Question: I have applied linq to sql in my project and it's taking a lot of time so I made a search to make it speedy and i have searched and took a reference from <URL>
And my .cs code is
'''
public static Func<DataClassesDataContext, int, IQueryable<editor_j_inf>>
editordetail1 = CompiledQuery.Compile((DataClassesDataContext db, int a) =>
from p1 in db.editor_j_infs
where p1.ed_journal_id == a
orderby p1.editor_id descending
select p1); //Its my precompile process
public void editordetail()
{
DataClassesDataContext db = new DataClassesDataContext();
var rr = editordetail1(db,Convert.ToInt32(Server.HtmlEncode(Request.Cookies["j_id"].Value)));
if (rr.Count() != 0)
{
txt_jtitle.Text = rr.First().j_title;
txtissn_p.Text = rr.First().issn_p;
}
}
'''
but the error is coming as
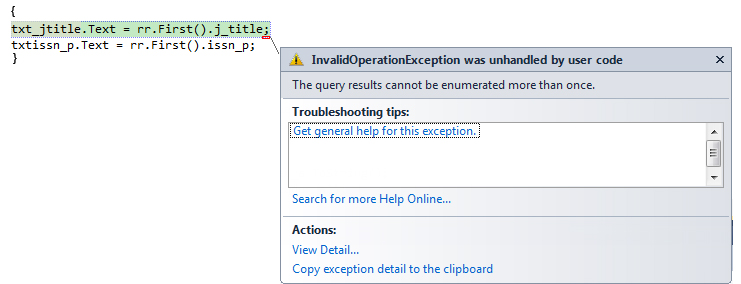
Answer: Here the line:
'editordetail1(db,Convert.ToInt32(Server.HtmlEncode(Request.Cookies["j_id"].Value)));'
is possible returning an 'IEnumerable<T>'. And when you call 'Count()' in 'rr.Count()' then you have enumerated your results.
That's why when you are calling 'First()' below, you are trying to enumerate second time.
'''
txt_jtitle.Text = rr.First().j_title;
'''
Try converting your return value from function: 'editordetail1' to a List as:
'''
var rr = editordetail1(db,Convert.ToInt32(Server.HtmlEncode(Request.Cookies["j_id"].Value)));
var rrList = rr.ToList();
'''
And now use the 'Count' property on List and then call First()
'''
if (rrList.Count() != 0) // use the List rrList
{
txt_jtitle.Text = rr.First().j_title;
txtissn_p.Text = rr.First().issn_p;
}
'''